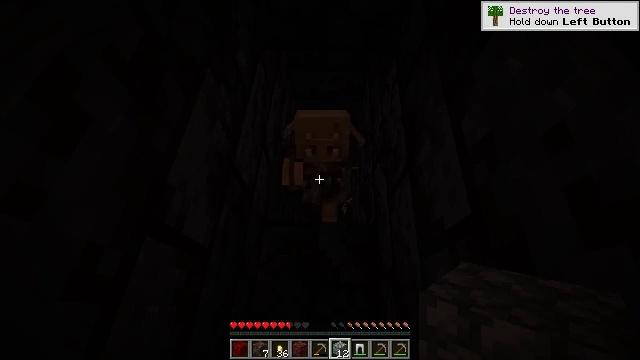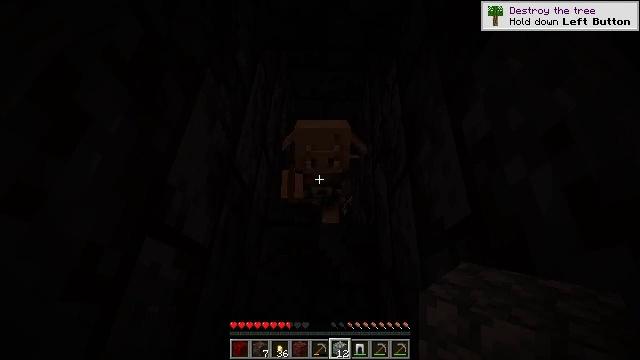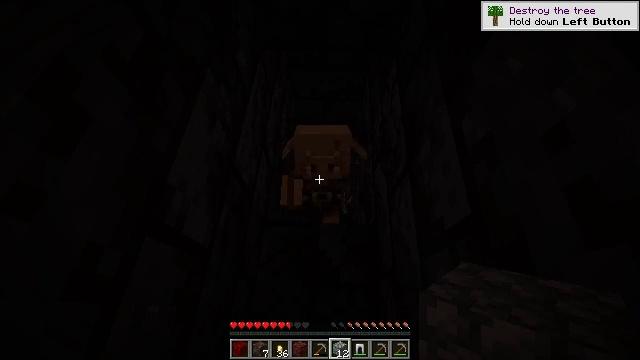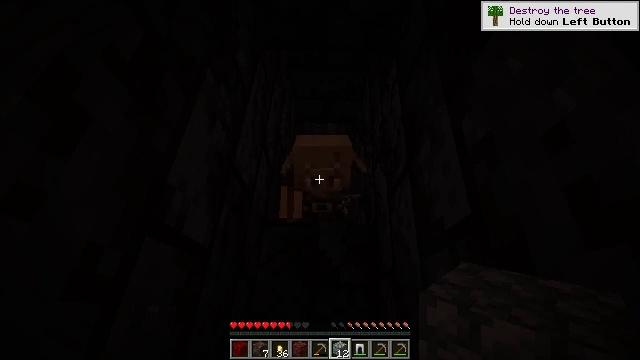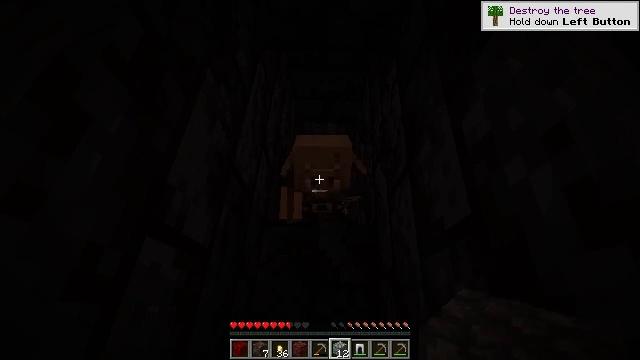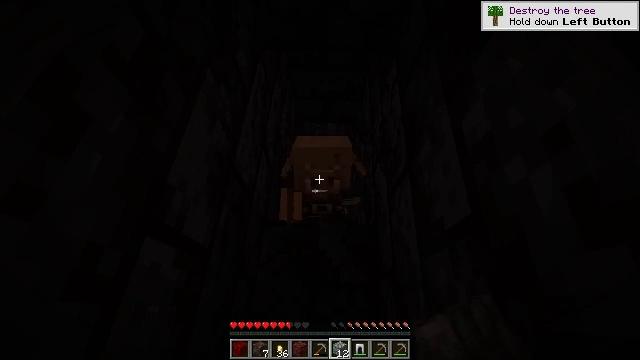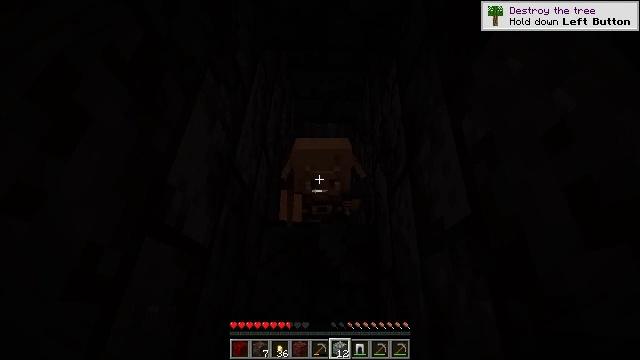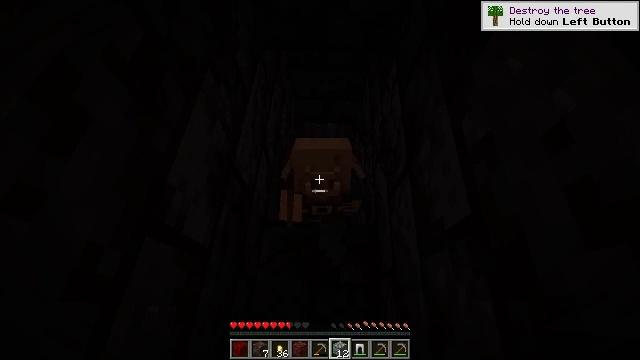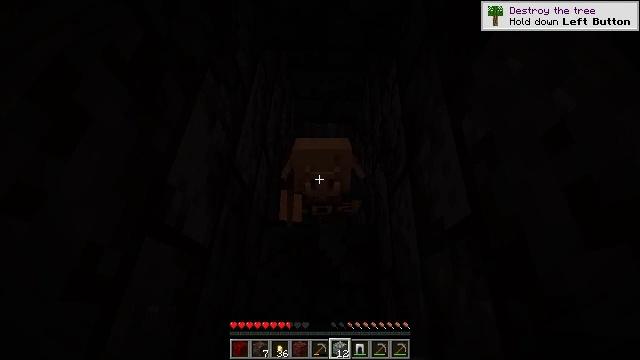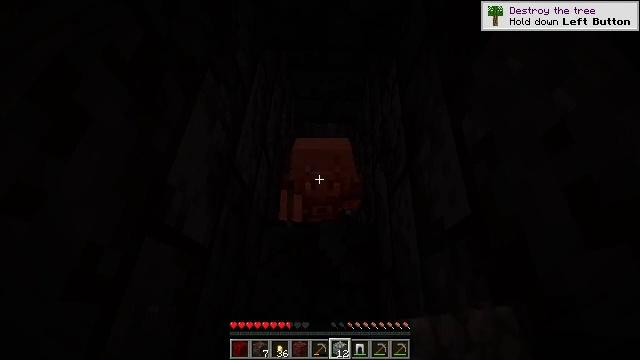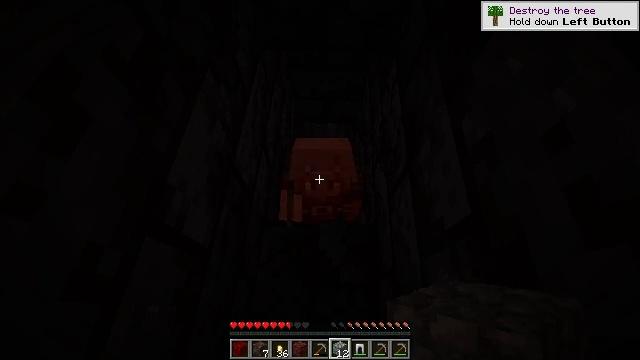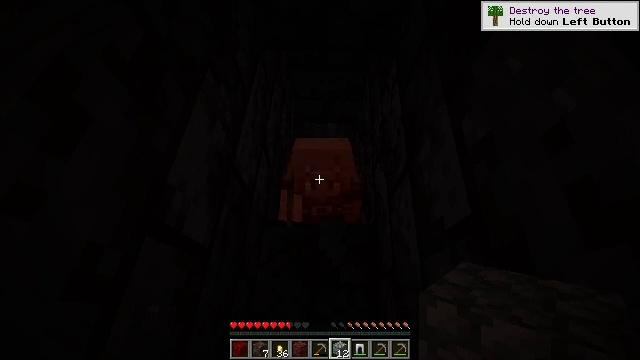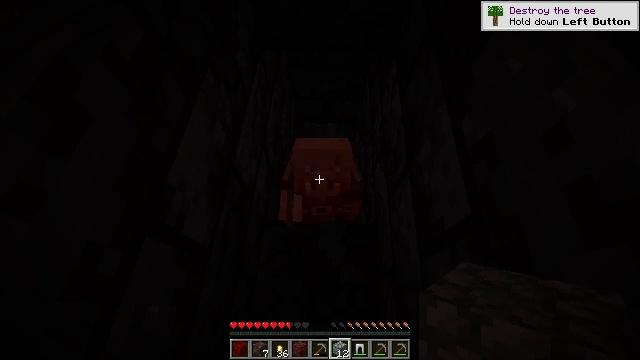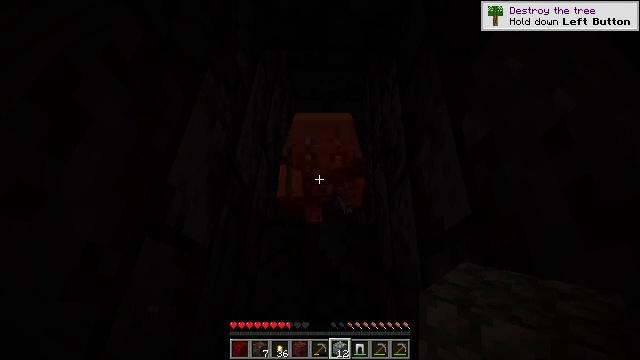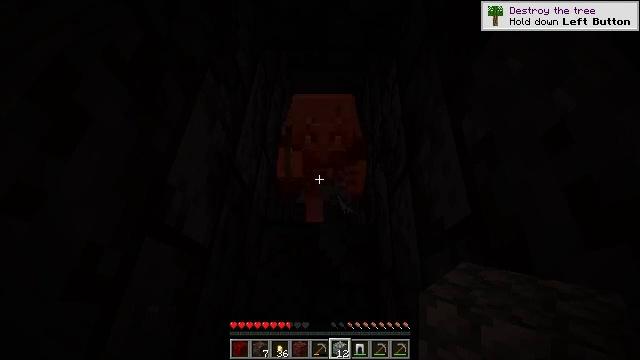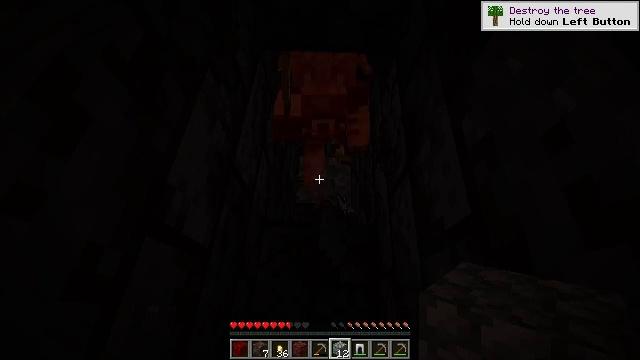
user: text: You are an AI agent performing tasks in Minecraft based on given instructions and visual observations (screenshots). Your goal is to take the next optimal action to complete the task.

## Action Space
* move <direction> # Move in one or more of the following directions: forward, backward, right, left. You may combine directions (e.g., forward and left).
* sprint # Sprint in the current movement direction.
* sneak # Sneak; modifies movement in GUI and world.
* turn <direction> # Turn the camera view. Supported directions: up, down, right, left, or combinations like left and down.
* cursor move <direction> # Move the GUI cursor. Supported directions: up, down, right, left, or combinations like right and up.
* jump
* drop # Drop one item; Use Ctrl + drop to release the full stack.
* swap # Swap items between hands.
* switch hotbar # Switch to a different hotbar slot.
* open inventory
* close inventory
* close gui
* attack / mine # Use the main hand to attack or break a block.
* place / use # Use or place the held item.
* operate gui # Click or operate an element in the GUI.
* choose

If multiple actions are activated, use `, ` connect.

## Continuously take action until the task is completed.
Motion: motion action
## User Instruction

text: Battle the piglin brute.
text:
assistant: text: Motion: sneak
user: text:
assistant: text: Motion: sneak
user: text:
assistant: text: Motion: sneak
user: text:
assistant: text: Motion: sneak, attack / mine
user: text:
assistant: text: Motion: sneak, attack / mine
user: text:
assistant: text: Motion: sneak, attack / mine
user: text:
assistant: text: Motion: sneak
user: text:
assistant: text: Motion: sneak
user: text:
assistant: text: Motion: sneak
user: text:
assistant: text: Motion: sneak
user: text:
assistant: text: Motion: sneak
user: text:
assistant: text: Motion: sneak
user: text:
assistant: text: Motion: sneak
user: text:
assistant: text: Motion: sneak
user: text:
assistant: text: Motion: sneak
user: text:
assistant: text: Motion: sneak
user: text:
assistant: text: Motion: sneak
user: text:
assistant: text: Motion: sneak
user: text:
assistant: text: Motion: sneak
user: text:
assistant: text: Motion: sneak
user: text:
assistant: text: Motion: sneak
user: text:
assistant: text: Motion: sneak
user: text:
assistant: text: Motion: sneak
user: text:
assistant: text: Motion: sneak
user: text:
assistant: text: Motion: sneak
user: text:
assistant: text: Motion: sneak
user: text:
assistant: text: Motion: sneak
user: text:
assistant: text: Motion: sneak
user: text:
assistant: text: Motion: sneak
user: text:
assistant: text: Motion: sneak, attack / mine